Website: macys
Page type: cart
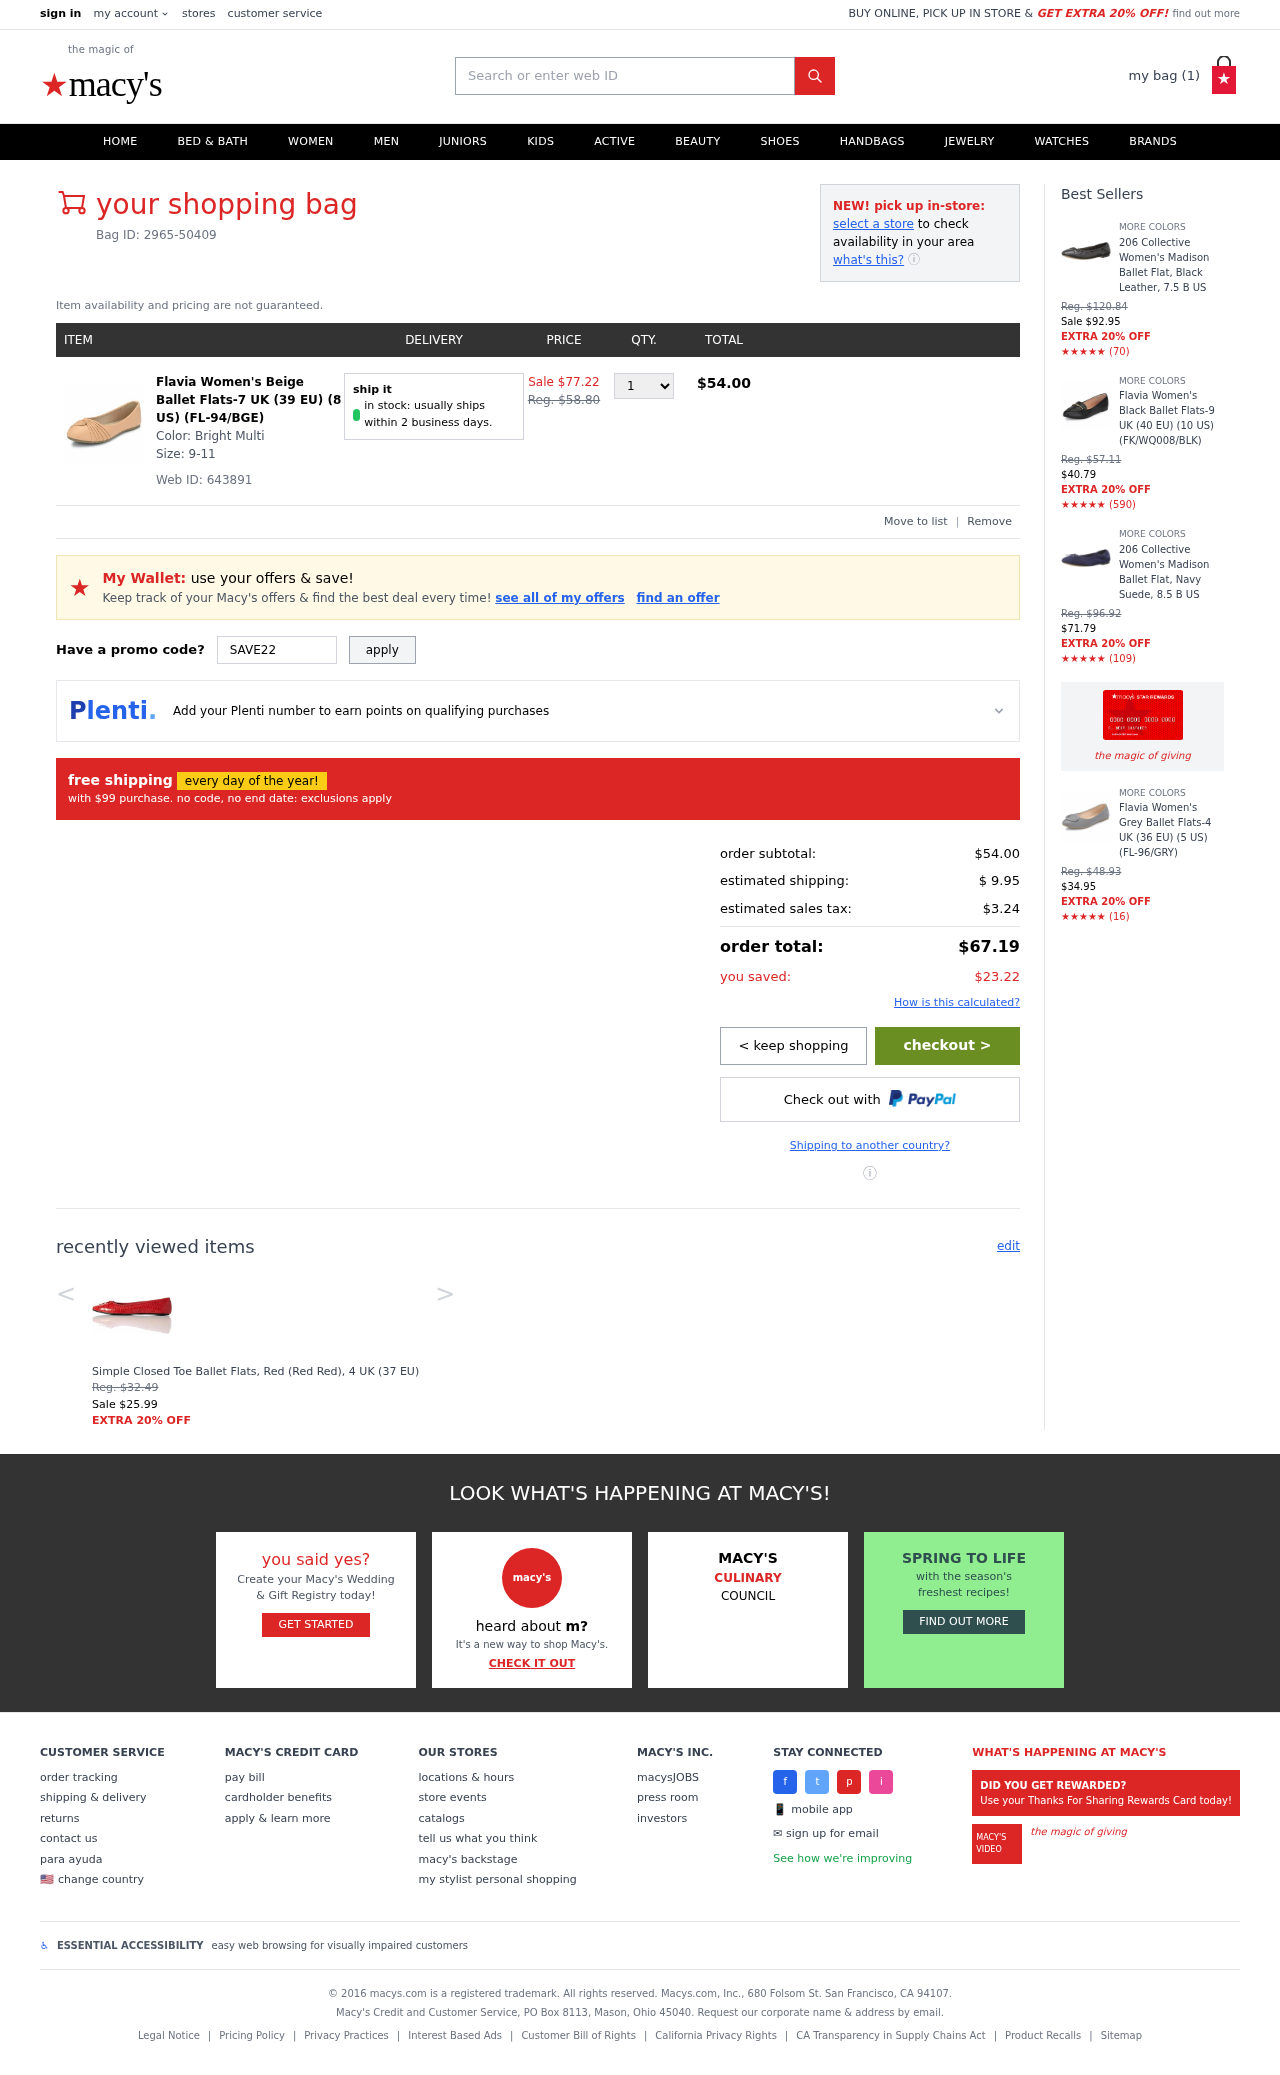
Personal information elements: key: PII_PROMO_CODE
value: SAVE22
Product elements: key: PRODUCT1_NAME
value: Flavia Women's Beige Ballet Flats-7 UK (39 EU) (8 US) (FL-94/BGE)
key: PRODUCT1_PRICE
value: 54
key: PRODUCT1_QUANTITY
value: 1
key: PRODUCT2_NAME
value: Simple Closed Toe Ballet Flats, Red (Red Red), 4 UK (37 EU)
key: PRODUCT2_PRICE
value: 25.99
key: PRODUCT3_NAME
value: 206 Collective Women's Madison Ballet Flat, Black Leather, 7.5 B US
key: PRODUCT3_NUM_RATINGS
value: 70
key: PRODUCT3_PRICE
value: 92.95
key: PRODUCT4_NAME
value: Flavia Women's Black Ballet Flats-9 UK (40 EU) (10 US) (FK/WQ008/BLK)
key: PRODUCT4_NUM_RATINGS
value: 590
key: PRODUCT4_PRICE
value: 40.79
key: PRODUCT5_NAME
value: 206 Collective Women's Madison Ballet Flat, Navy Suede, 8.5 B US
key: PRODUCT5_NUM_RATINGS
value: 109
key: PRODUCT5_PRICE
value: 71.79
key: PRODUCT6_NAME
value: Flavia Women's Grey Ballet Flats-4 UK (36 EU) (5 US) (FL-96/GRY)
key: PRODUCT6_NUM_RATINGS
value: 16
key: PRODUCT6_PRICE
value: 34.95
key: PRODUCT1_ORIGINAL_PRICE
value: Sale $77.22
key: PRODUCT1_TOTAL
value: $54.00
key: PRODUCT2_ORIGINAL_PRICE
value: Reg. $32.49
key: PRODUCT3_ORIGINAL_PRICE
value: Reg. $120.84
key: PRODUCT3_RATING
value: ★★★★★
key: PRODUCT4_ORIGINAL_PRICE
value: Reg. $57.11
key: PRODUCT4_RATING
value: ★★★★★
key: PRODUCT5_ORIGINAL_PRICE
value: Reg. $96.92
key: PRODUCT5_RATING
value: ★★★★★
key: PRODUCT6_ORIGINAL_PRICE
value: Reg. $48.93
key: PRODUCT6_RATING
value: ★★★★★
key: PRODUCT_WEB_ID
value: Web ID: 643891
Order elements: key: ORDER_NUM_ITEMS
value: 1
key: ORDER_BAG_ID
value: Bag ID: 2965-50409
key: ORDER_SUBTOTAL
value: $54.00
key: ORDER_SHIPPING_COST
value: $ 9.95
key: ORDER_TAX
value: $3.24
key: ORDER_TOTAL
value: $67.19
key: ORDER_SAVINGS
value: $23.22
Search elements: key: HEADER_SEARCH
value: Search or enter web ID